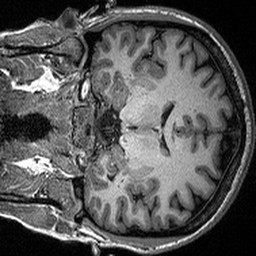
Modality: T1w
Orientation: coronal
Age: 32
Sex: female